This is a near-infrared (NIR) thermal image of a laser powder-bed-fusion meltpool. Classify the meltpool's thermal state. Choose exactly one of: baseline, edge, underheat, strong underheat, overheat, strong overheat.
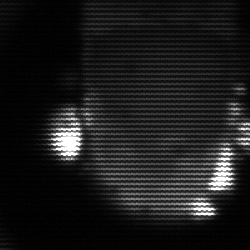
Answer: baseline